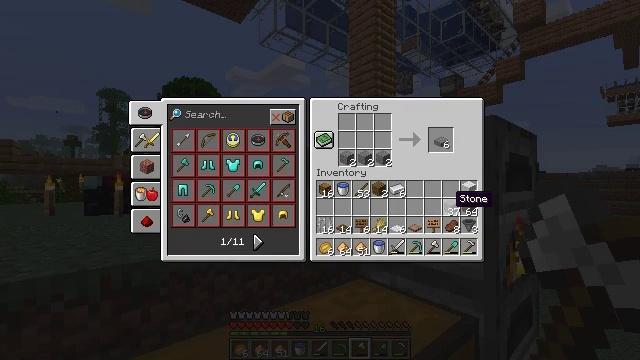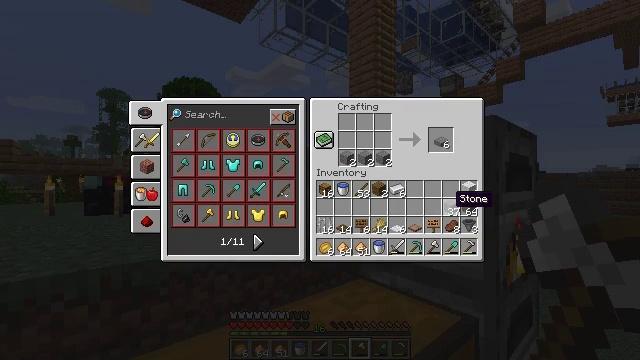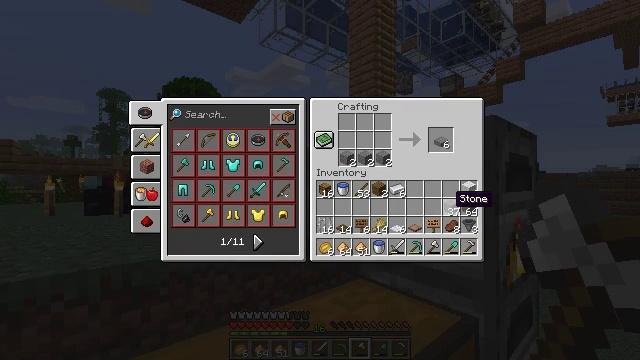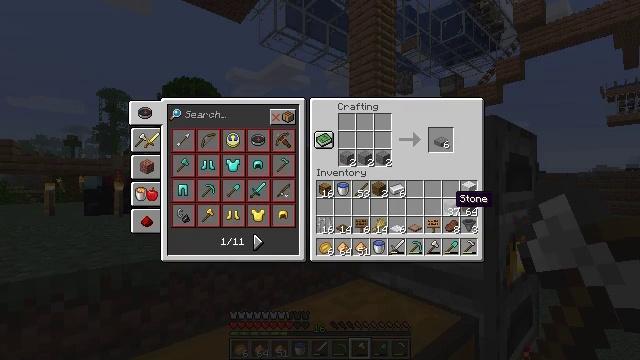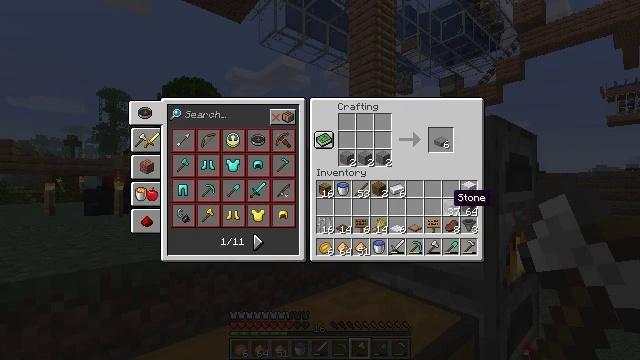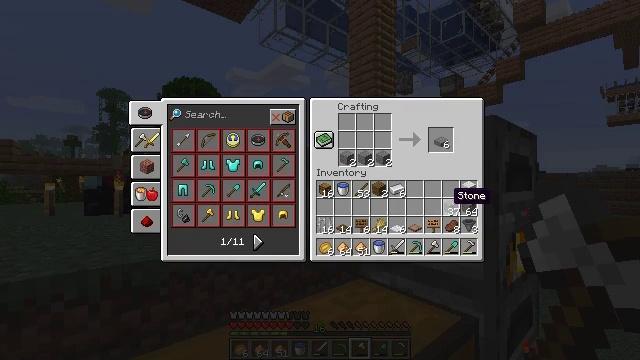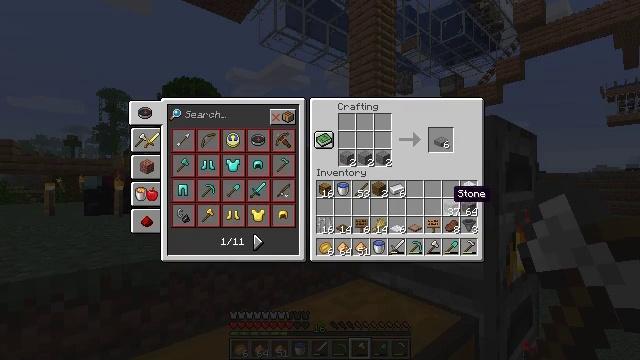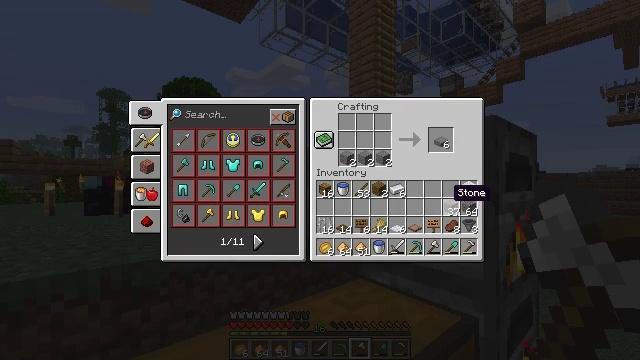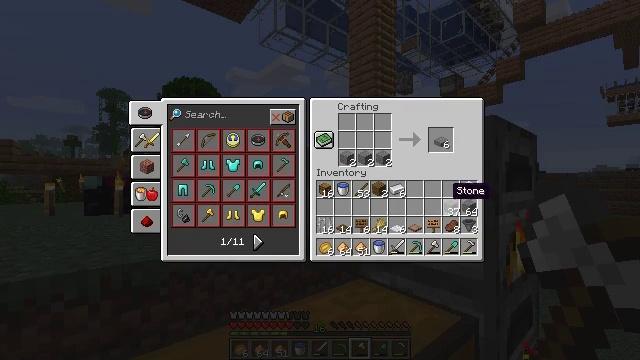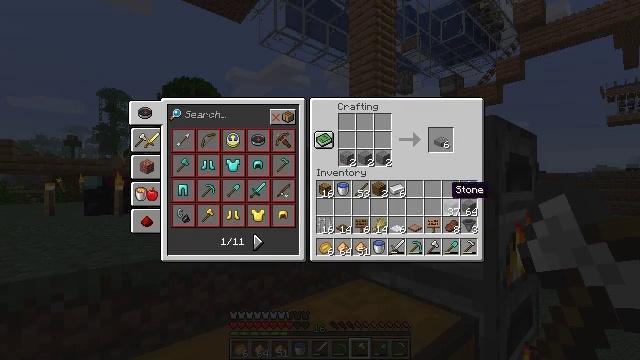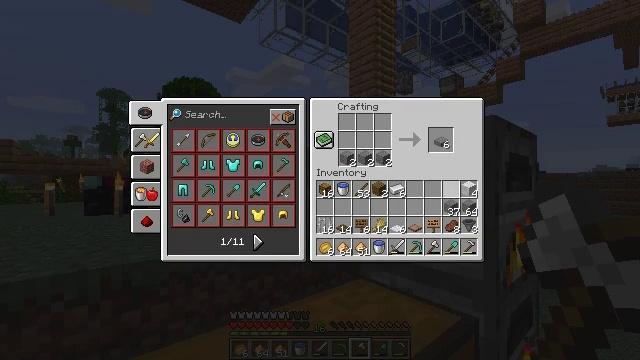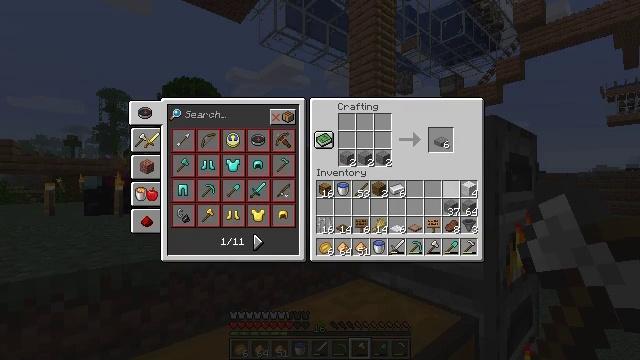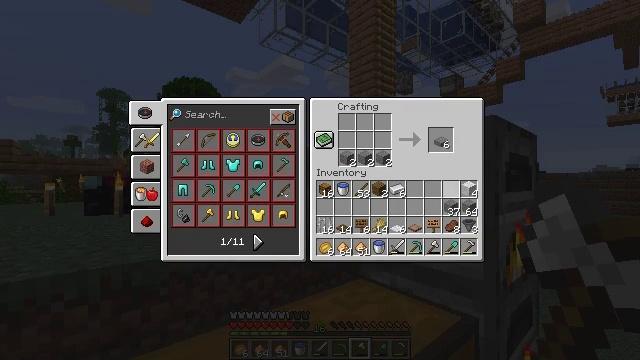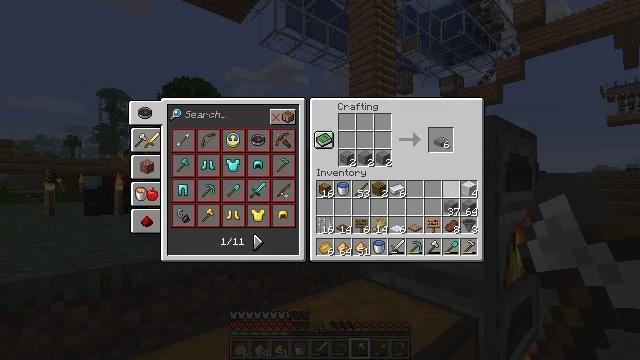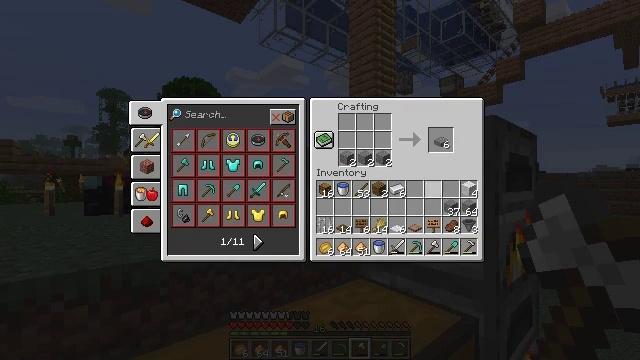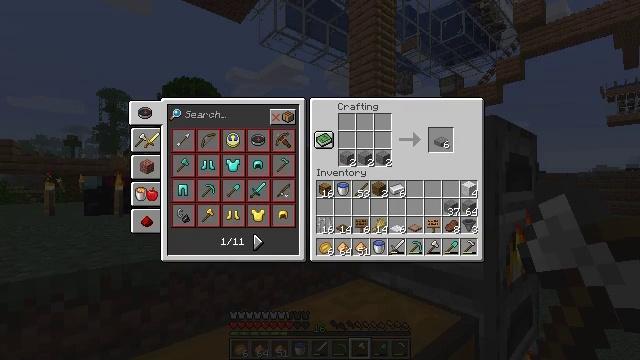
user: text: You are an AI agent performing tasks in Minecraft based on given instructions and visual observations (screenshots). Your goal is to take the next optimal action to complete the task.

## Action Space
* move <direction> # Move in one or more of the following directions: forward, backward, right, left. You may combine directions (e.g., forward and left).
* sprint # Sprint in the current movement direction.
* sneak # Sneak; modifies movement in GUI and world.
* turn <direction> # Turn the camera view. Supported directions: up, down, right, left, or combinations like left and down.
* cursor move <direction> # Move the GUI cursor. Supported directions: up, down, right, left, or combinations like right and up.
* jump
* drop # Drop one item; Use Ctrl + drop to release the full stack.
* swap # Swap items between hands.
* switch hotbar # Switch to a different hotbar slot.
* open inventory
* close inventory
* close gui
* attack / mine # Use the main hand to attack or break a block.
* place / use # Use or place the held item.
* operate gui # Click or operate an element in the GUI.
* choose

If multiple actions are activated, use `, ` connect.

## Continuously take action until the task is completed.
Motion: motion action
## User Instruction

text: Open the crafting table to create a stone slab.
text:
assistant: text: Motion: no_op
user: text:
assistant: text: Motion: no_op
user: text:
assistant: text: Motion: no_op
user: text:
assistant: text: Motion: no_op
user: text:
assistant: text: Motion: no_op
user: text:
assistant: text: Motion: no_op
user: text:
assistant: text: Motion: no_op
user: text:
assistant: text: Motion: no_op
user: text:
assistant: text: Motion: no_op
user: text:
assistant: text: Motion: no_op
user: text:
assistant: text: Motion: no_op
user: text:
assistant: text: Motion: no_op
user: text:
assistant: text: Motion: no_op
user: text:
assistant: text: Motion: no_op
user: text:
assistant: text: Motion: no_op
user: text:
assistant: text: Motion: cursor move up
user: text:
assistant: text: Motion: sneak
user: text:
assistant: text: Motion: sneak
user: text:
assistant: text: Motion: sneak
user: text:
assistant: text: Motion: sneak
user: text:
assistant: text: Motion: sneak, cursor move up
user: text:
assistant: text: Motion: sneak
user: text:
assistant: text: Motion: sneak
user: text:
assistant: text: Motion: sneak
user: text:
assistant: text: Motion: sneak
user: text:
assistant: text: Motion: sneak
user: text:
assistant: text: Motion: sneak
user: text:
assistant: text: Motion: sneak
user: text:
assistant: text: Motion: sneak, operate gui
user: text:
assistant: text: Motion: sneak, operate gui